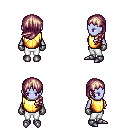
a pixel art fantasy rpg character, female body template, dark elf, purple skin, gold chest armor, white pants, white blonde left-swept hairstyle, metal gloves, metal boots, four views (front, back, left, right), 2x2 character sprite sheet, small pixel art, hard edges, no anti-aliasing